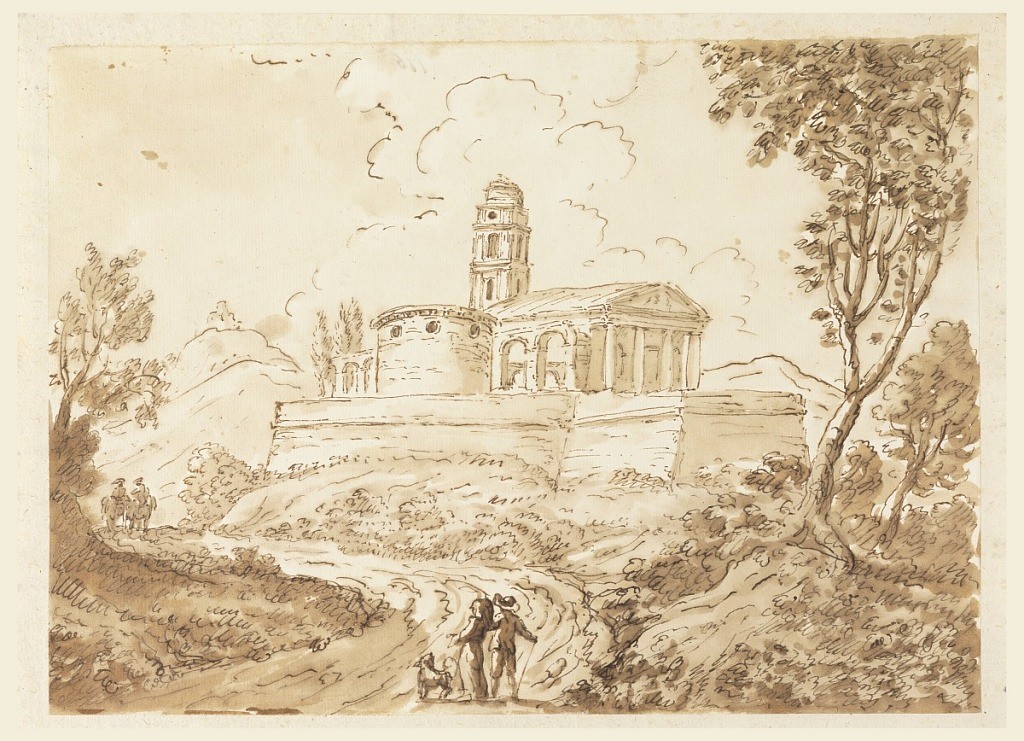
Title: Figures on Road
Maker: Carlo Marchionni, Italian, 1702–1786
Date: mid- 18th–late 18th century
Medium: Pen and ink, brush and watercolor on paper
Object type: Drawing
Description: Two figures with a dog stand on a road that winds towards a building on an elevated plain. Building in three parts: a drum-shaped section with round windows, a tower, and a classical building with pediment. Tree at right and two more figures in the distance at left.